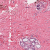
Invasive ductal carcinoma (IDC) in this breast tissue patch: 0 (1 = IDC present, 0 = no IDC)